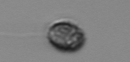
Label: Pseudochattonella_farcimen